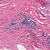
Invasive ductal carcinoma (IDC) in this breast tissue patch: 0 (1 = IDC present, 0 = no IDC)